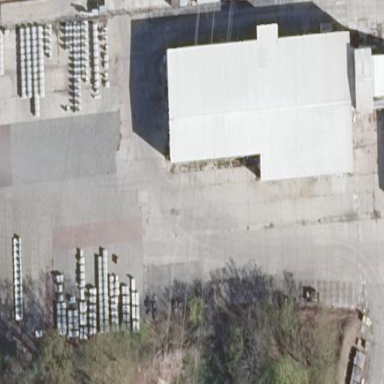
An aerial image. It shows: Industrial building.